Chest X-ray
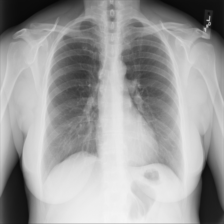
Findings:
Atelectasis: negative
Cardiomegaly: negative
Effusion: negative
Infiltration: negative
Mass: negative
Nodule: negative
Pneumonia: negative
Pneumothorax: negative
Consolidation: negative
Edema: negative
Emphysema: negative
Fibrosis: negative
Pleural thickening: negative
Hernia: negative